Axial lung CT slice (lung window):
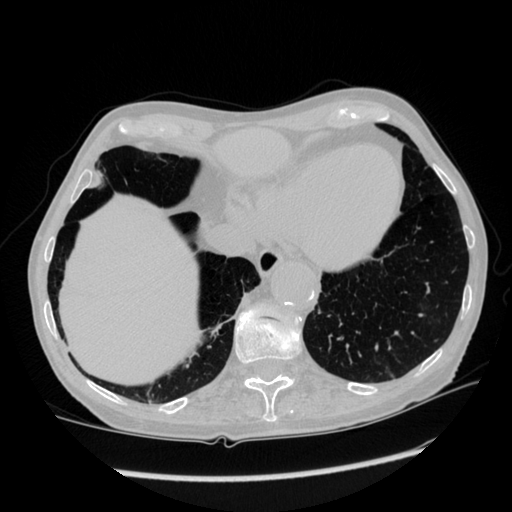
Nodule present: no